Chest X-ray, PA view. Patient: 42 years old, sex M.
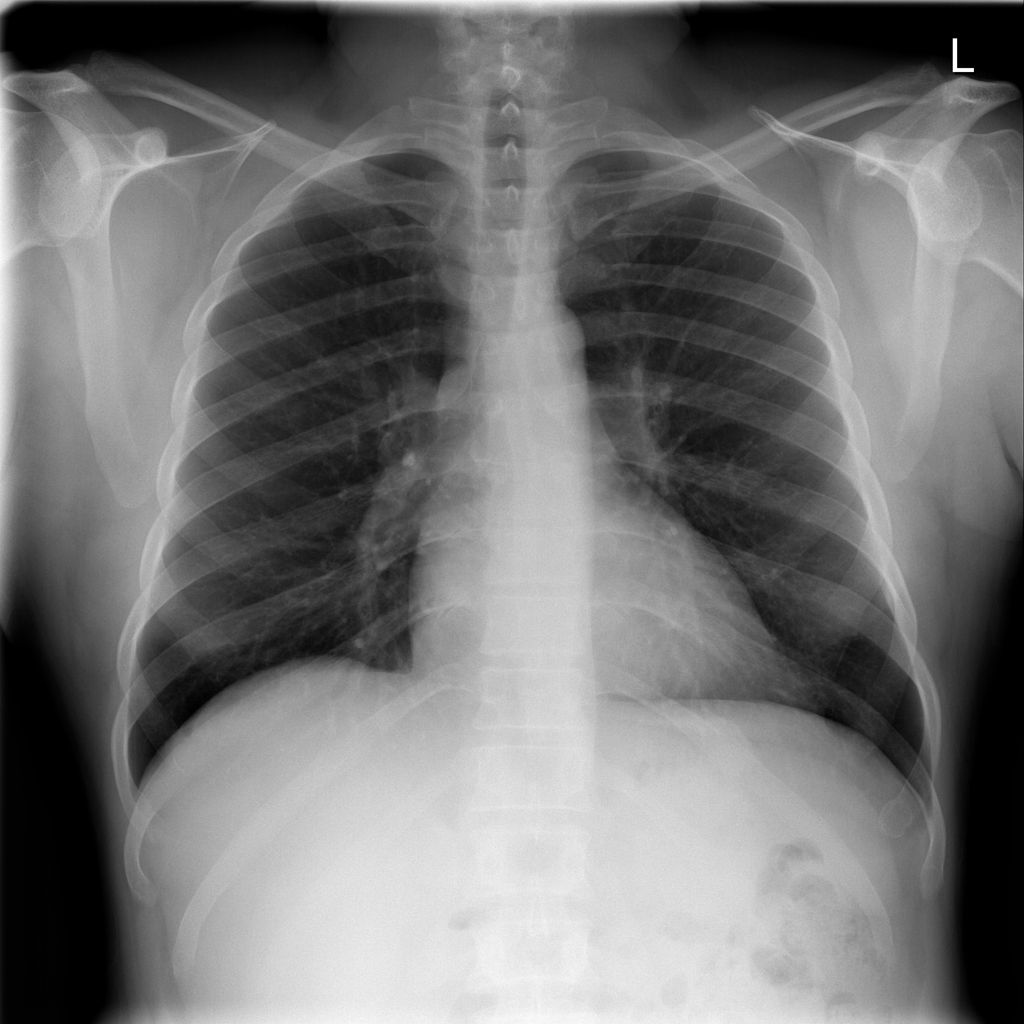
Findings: No Finding